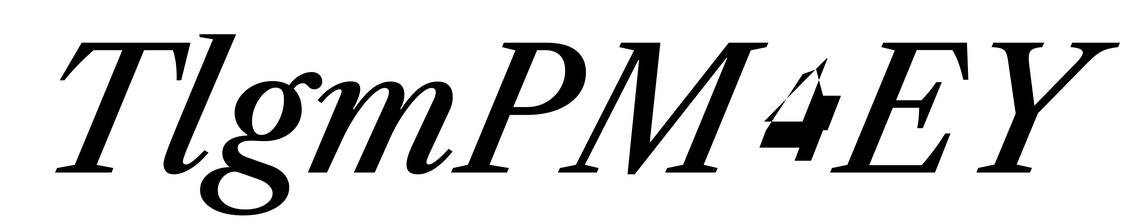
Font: LibreCaslonText-Italic_Medium_Italic